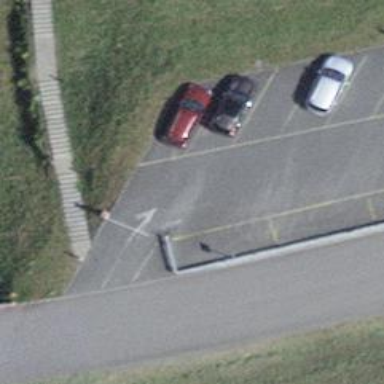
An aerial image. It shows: Lift gate barrier.